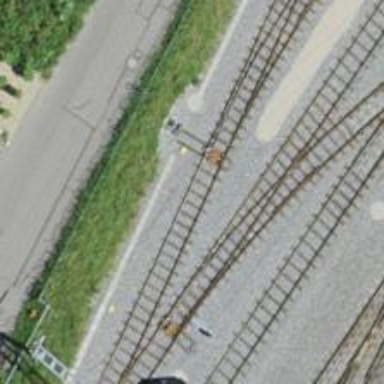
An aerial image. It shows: Narrow-gauge railway with electrified tracks using contact line. Located in service yard with one track.